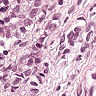
Metastatic tissue present: yes